Interaction volume radius: 10 \u00c5
Interaction volume height: 25 \u00c5
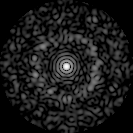
Disorder parameter: 0.8397